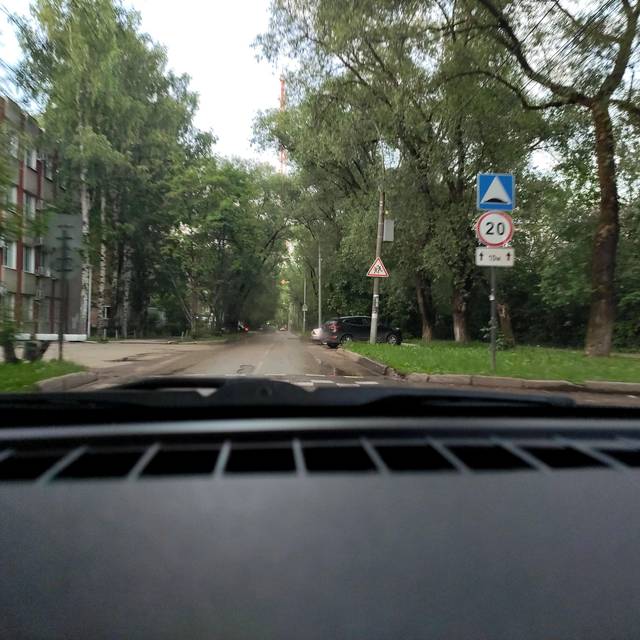
Region: Russia
Coordinates: 58.011, 56.285